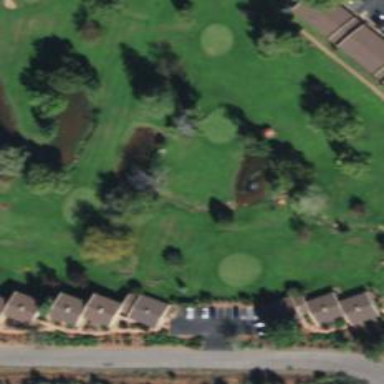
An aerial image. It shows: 9 hole Pitch & Putt golf course. It is leisure land dedicated to golfing.